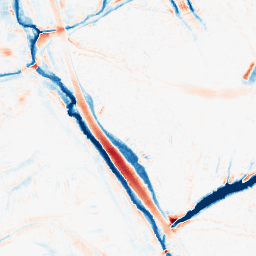
Category: morphological
Decomposition family: morphological
Decomposition parameters: operation: average
size: 10
Upsampling method: sinc_hamming
Upsampling parameters: scale: 2
kernel_size: 16
Upsampling scale: 2